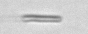
Label: fiber